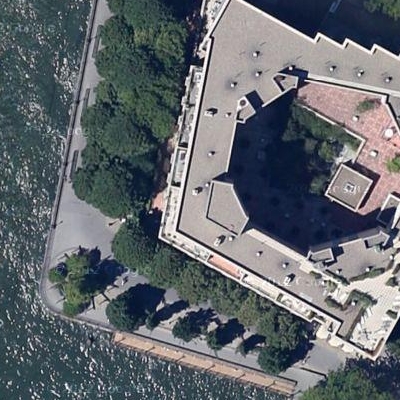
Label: cIndustry